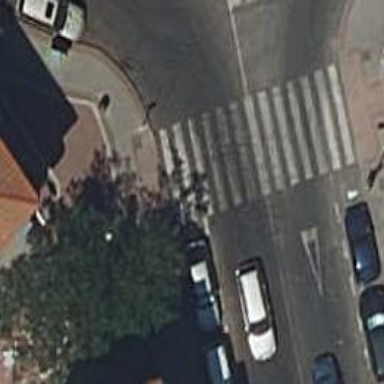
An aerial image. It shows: Uncontrolled footway crossing with markings.